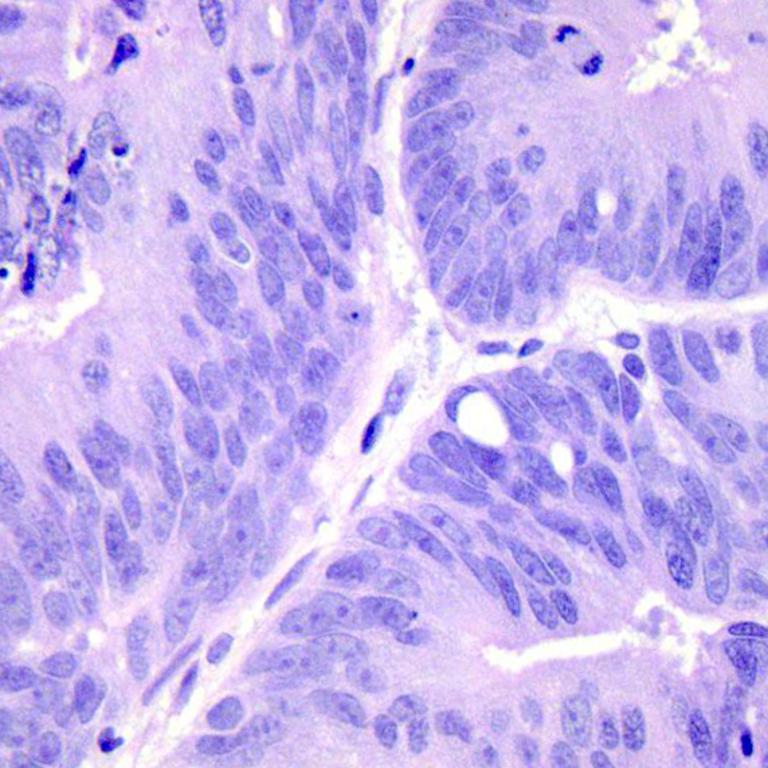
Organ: colon
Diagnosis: adenocarcinomas